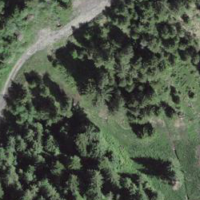
EUNIS habitat code: 44
Species observed at this site:
Equisetum sylvaticum